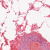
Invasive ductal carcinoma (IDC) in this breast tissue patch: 0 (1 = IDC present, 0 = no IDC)